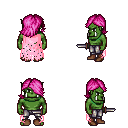
a pixel art fantasy rpg character, male body template, orc, green skin, pink tattered cape, metal pants, pink swoop hairstyle, brown shoes, dagger, four views (front, back, left, right), 2x2 character sprite sheet, small pixel art, hard edges, no anti-aliasing